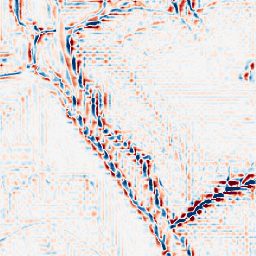
Category: wavelet
Decomposition family: wavelet_dwt
Decomposition parameters: wavelet: db2
level: 3
Upsampling method: linear_exact
Upsampling parameters: scale: 8
Upsampling scale: 8